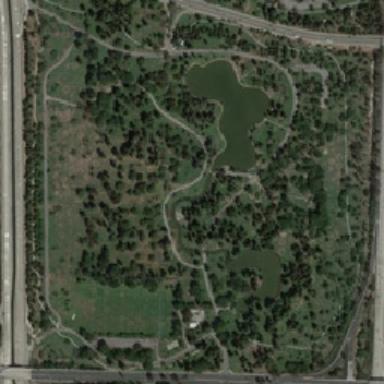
There is a wide road beside the park .